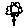
Label: flower